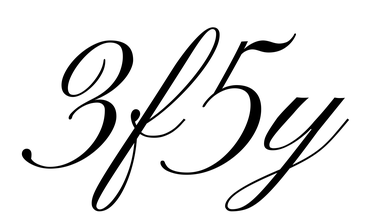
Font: PinyonScript-Regular